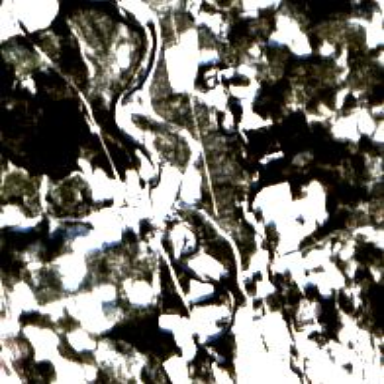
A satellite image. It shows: Small settlement known as hamlet.